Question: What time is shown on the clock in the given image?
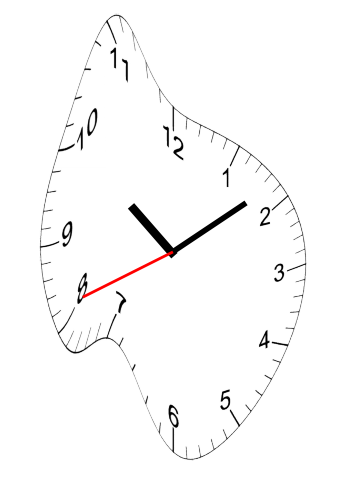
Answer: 10:08:41